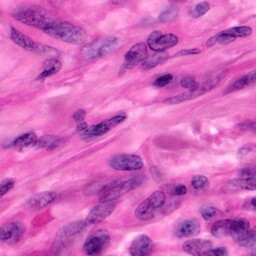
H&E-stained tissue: Pancreatic